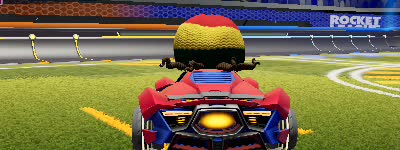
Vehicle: werewolf